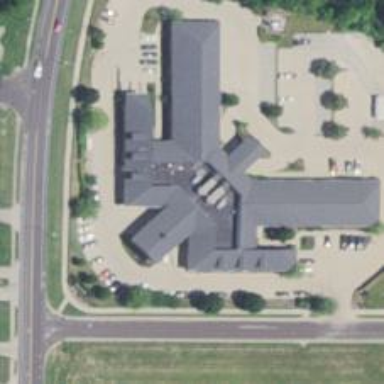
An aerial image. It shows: Hospital providing healthcare services.